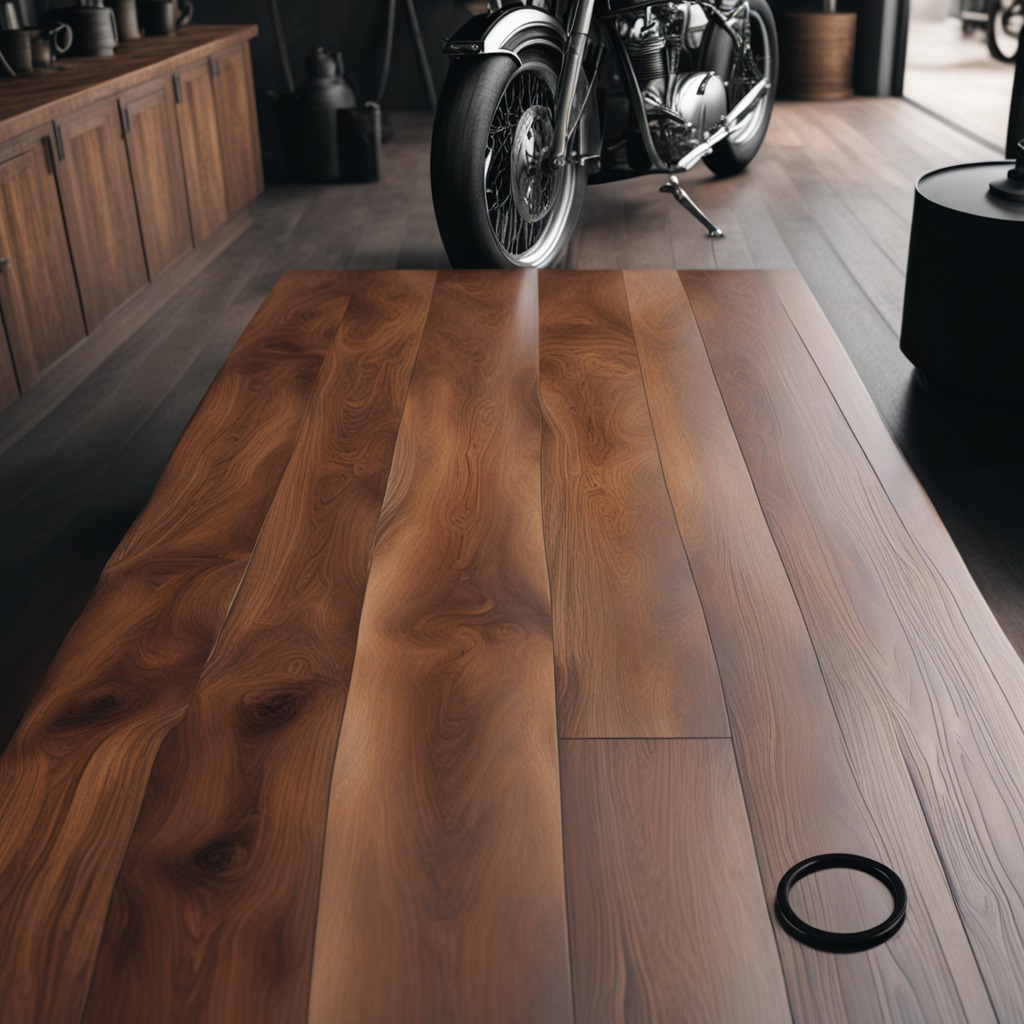
A rubber O-ring is lying on an oil-spilled wooden table in a vintage motorcycle garage.